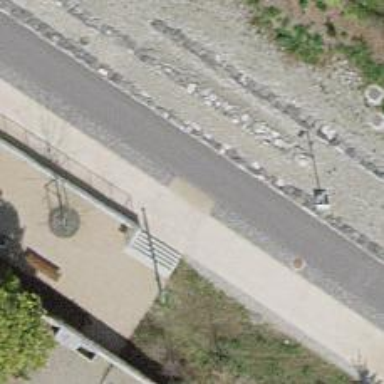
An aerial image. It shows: Footway with fine gravel surface.